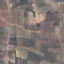
Land use / land cover: PermanentCrop